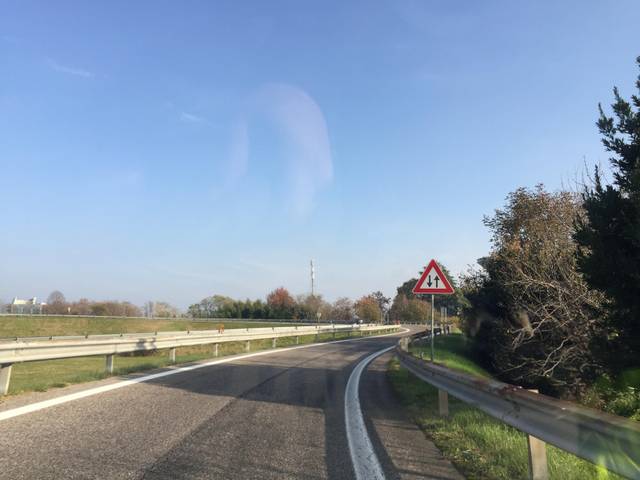
Region: Italy
Coordinates: 46.11, 13.207